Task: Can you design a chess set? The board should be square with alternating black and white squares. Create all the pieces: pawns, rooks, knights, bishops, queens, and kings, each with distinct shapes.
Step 2643:
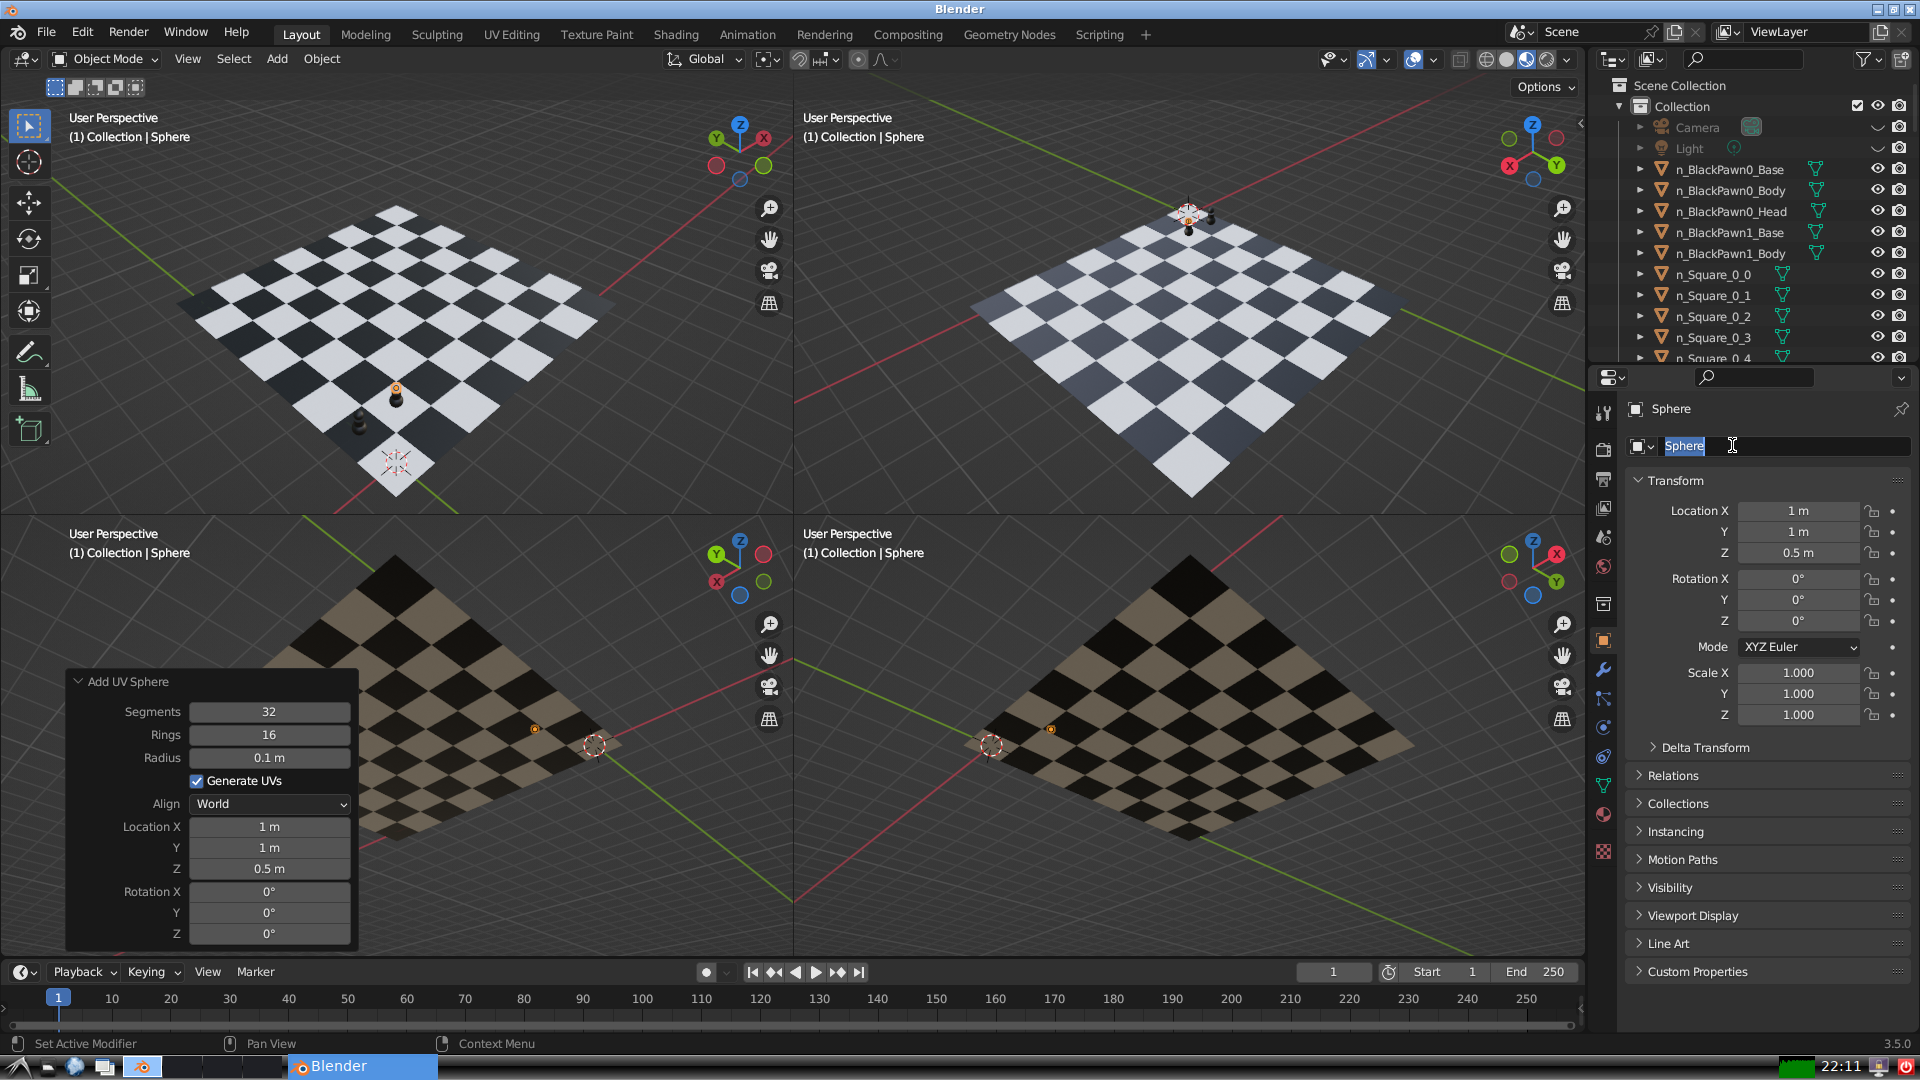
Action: input_text: n_BlackPawn1_Head